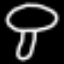
Label: mushroom